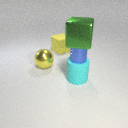
large yellow rubber cube to the left of large cyan rubber cylinder